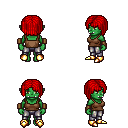
a pixel art fantasy rpg character, female body template, orc, green skin, brown pirate shirt, metal pants, red pageboy hairstyle, leather bracers, gold boots, four views (front, back, left, right), 2x2 character sprite sheet, small pixel art, hard edges, no anti-aliasing